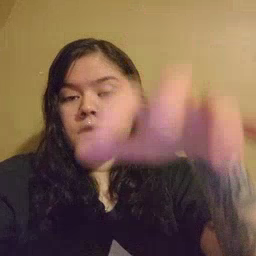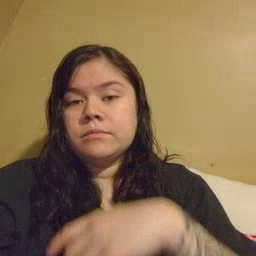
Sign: alligator